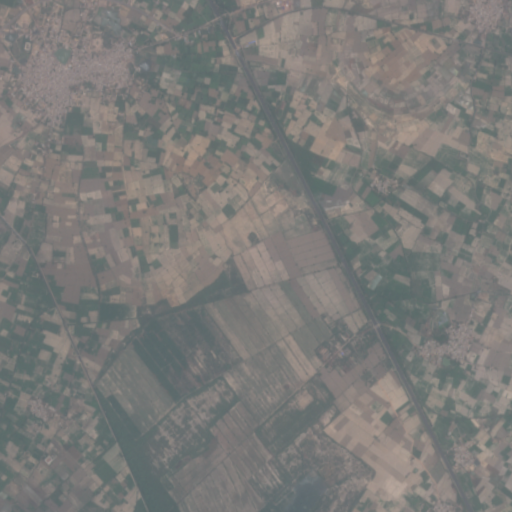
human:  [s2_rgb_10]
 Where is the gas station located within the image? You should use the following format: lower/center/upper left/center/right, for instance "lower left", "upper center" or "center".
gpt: The gas station is located in the upper center of the image.
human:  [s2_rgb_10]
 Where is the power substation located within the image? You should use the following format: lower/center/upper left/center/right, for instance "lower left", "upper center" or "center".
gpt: The power substation is located in the upper right of the image.
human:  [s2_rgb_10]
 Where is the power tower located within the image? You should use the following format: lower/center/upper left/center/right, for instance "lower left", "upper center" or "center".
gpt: The power tower is located in the upper right of the image.
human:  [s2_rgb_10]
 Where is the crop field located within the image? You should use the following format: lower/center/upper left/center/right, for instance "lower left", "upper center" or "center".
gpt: There is no crop field in the image.